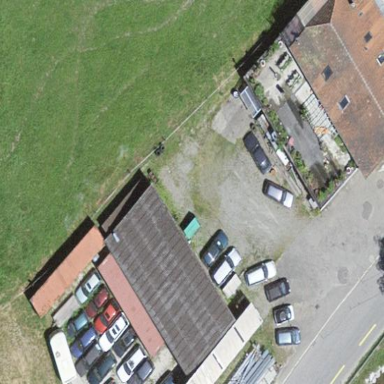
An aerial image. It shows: Shed.